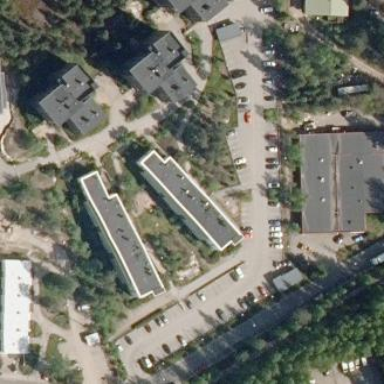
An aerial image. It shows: Residential building with apartments.